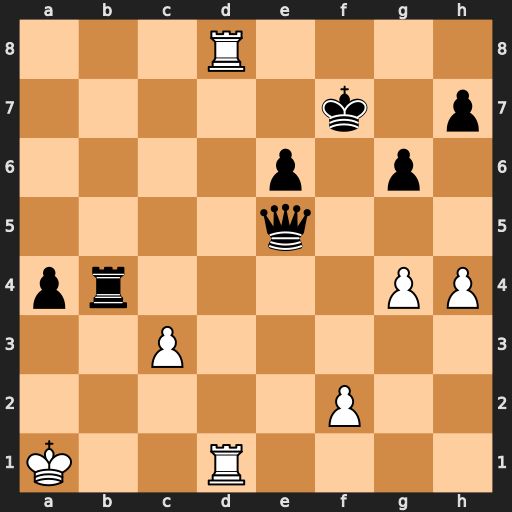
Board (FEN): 3R4/5k1p/4p1p1/4q3/pr4PP/2P5/5P2/K2R4
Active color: w
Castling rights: -
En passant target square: -
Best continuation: R1d7+ Kf6 Rf8#